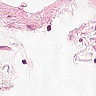
Metastatic tissue present: no